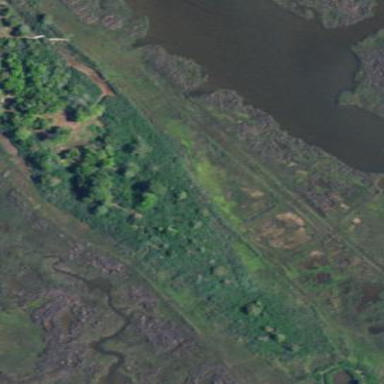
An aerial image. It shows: Swampy wetland area.